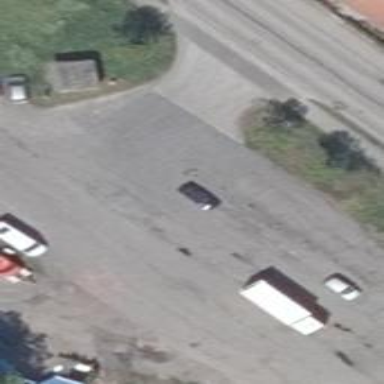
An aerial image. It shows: Parking area with surface.